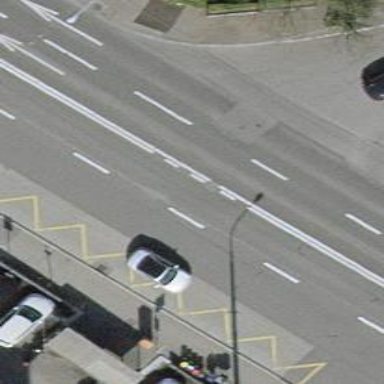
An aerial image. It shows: Bus stop for trolleybuses with designated stop position for public transport.